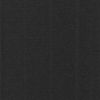
Label: dusty